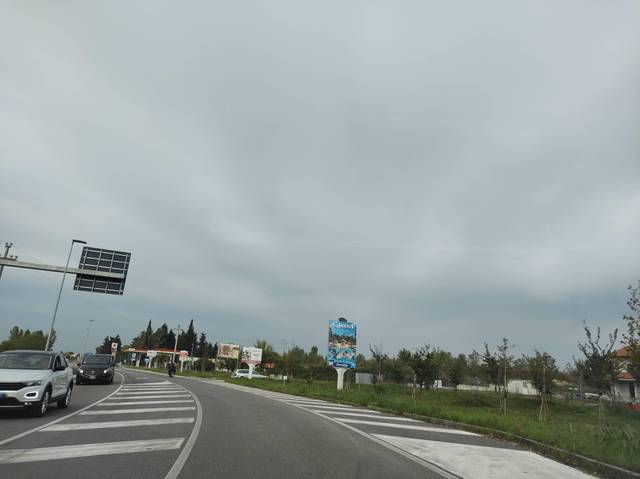
Region: Italy
Coordinates: 45.447, 10.71